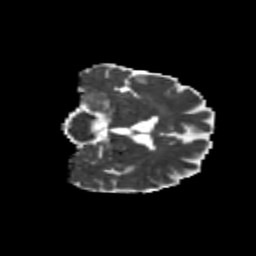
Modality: MD
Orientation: coronal
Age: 56
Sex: male
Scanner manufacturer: siemens
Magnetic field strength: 3 T
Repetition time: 8.6 s
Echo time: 0.095 s